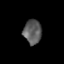
Tissue: lung
Cell type: Myeloid cells
Senescence score: 0.6473
Nuclear area (px): 426
Mean DAPI intensity: 92.077